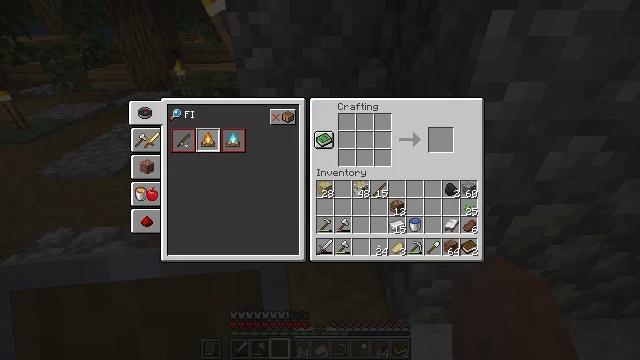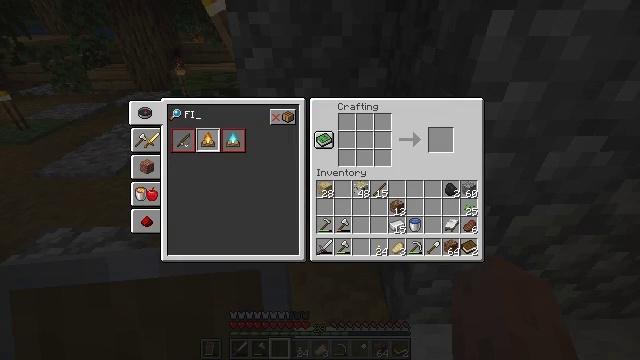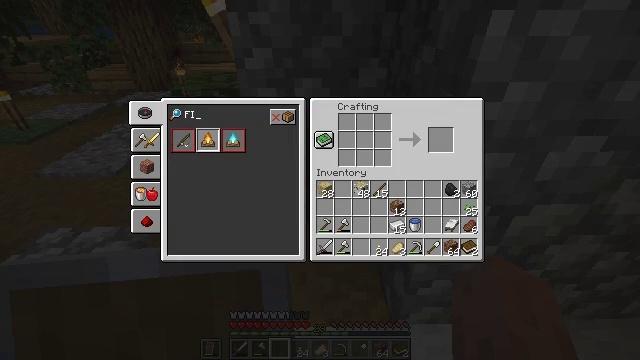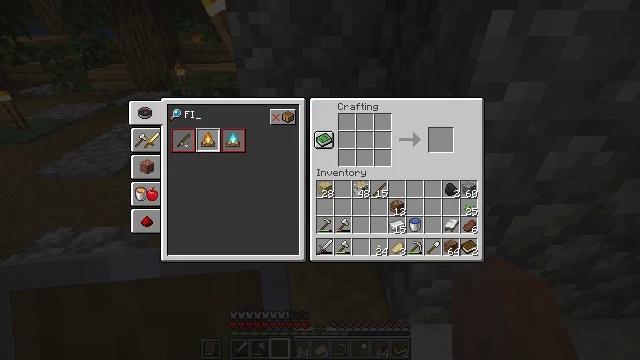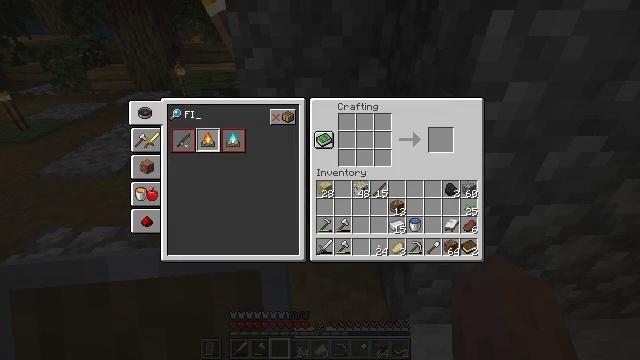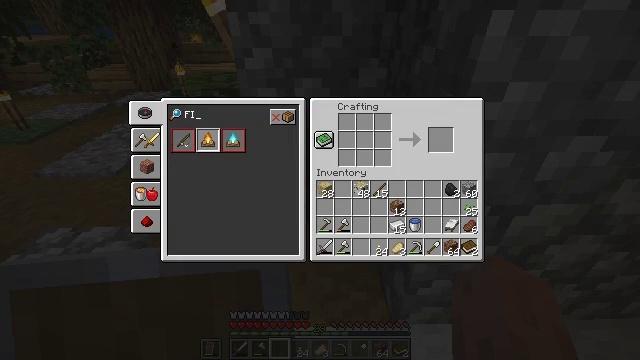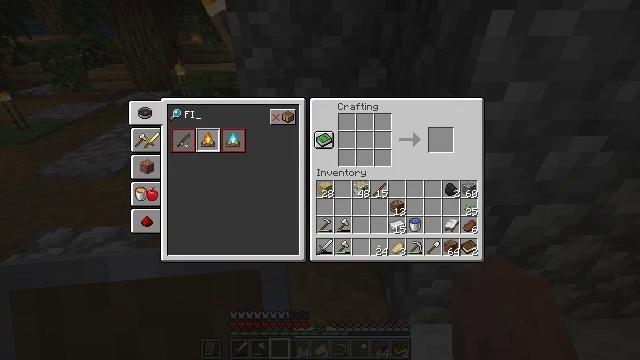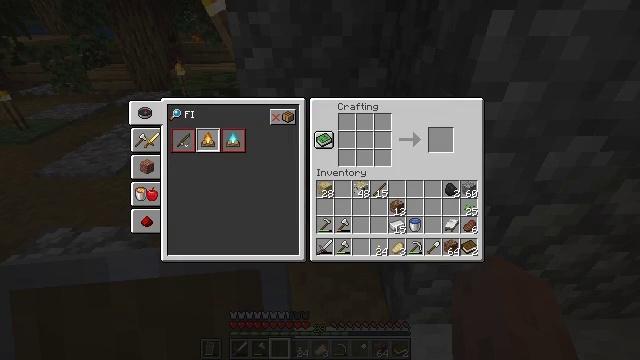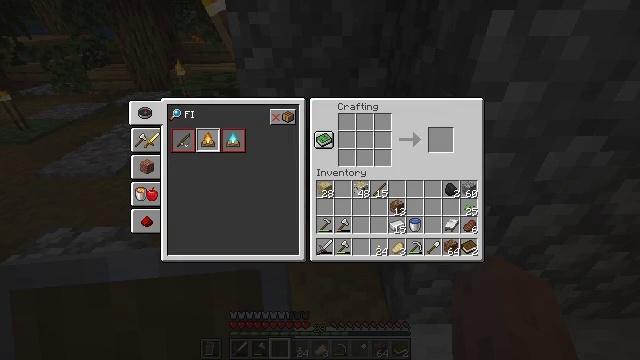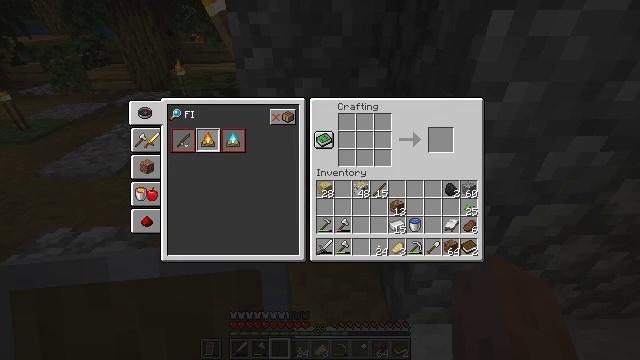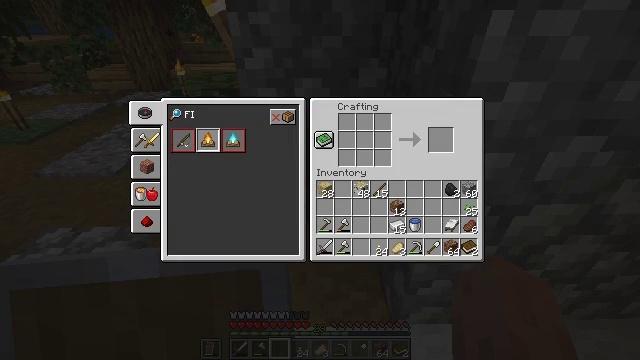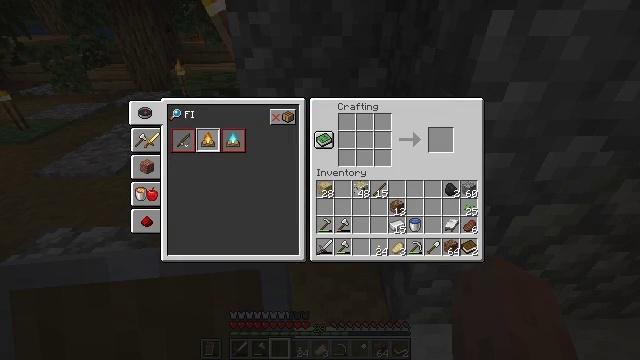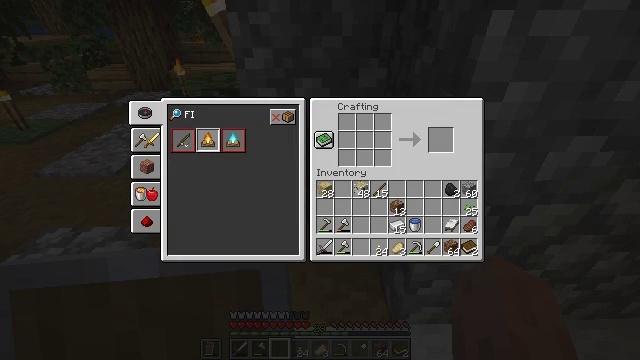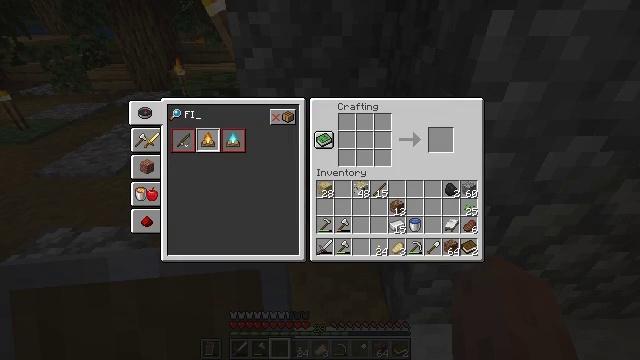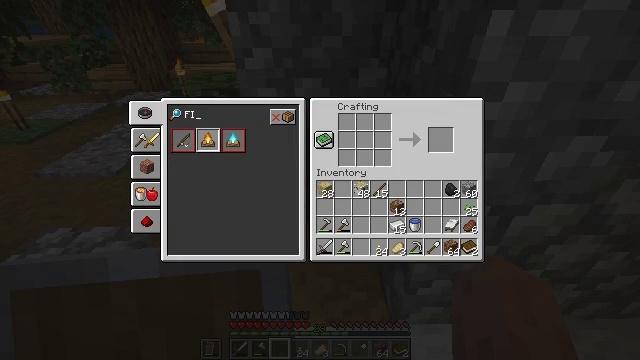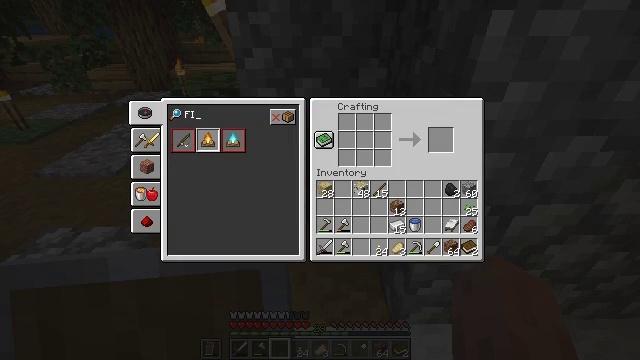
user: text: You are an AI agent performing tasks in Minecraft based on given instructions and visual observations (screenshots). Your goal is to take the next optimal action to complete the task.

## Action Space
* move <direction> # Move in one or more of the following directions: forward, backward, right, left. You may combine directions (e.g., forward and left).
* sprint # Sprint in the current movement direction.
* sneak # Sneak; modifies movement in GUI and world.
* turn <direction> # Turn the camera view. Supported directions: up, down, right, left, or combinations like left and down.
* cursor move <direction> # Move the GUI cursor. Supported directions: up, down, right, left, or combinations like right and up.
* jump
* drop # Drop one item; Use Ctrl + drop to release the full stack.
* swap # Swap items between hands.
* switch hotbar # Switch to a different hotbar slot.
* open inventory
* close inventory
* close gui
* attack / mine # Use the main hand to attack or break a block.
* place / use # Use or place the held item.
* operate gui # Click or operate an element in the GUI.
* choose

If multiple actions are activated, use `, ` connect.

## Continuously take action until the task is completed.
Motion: motion action
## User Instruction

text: Get a fishing rod by crafting with sticks and string.
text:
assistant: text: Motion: no_op
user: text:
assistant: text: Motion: no_op
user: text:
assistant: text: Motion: no_op
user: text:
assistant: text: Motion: no_op
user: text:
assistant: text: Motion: no_op
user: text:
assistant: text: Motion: no_op
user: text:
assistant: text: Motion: no_op
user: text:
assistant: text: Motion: no_op
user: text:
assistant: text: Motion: no_op
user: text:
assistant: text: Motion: no_op
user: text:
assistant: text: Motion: no_op
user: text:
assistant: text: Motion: no_op
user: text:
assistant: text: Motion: no_op
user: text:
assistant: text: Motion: no_op
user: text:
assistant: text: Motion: no_op
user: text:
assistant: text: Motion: no_op
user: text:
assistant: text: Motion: no_op
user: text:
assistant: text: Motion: no_op
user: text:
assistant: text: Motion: no_op
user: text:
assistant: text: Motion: no_op
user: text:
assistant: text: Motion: cursor move left and down
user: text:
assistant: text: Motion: cursor move left and down
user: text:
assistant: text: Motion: no_op
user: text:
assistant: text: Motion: no_op
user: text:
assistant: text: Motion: no_op
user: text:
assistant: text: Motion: no_op
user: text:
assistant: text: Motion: no_op
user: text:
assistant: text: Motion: no_op
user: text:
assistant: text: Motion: no_op
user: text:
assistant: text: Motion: operate gui